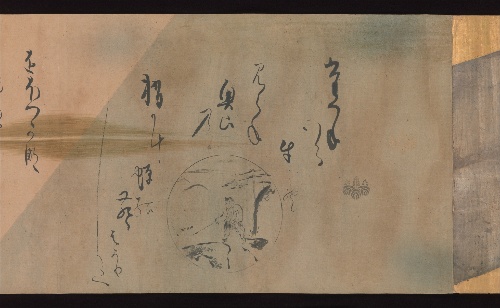
Title: 烏丸光広筆　十牛図歌賛図巻|Ten Oxherding Songs
Artist: Karasumaru Mitsuhiro
Artist bio: Japanese, 1579–1638
Date: ca. 1634
Object type: Handscroll
Classification: Paintings
Medium: Handscroll; ink on dyed paper with stenciled decoration in gold and silver
Culture: Japan
Period: Edo period (1615–1868)
Dimensions: 11 3/4 x 107 in. (29.9 x 271.8 cm)
Department: Asian Art
Credit line: Purchase, Friends of Asian Art Gifts, 1986
Accession year: 1986
Repository: Metropolitan Museum of Art, New York, NY
Tags: Ox|Men